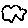
Label: cloud